Question: I am trying file transfer between two windows servers connected over network in the same domain. I have successfully connected with remote agent through Explorer but when try to browse the destination directory in remote system I find it is not enabled. I do not see any specific error in agent logs.
I do not see any specific error in MQ or Agent logs as I am actually not able to do anything.
Is this because the user I use does not have write access in the remote server. If that is the case How can I make sure the user has write access in the remote server?. The user I use has write access on remote server on direct login. Please find attached screenshot.
When I run in command mode I get 2087 reason code
'''
C:\>fteCreateTransfer -sa AGENT1 -sm hubQM -da AGENT3 -dm hubQ
M -w -dd "D:\MQFTE\Destination" "D:\MQFTE\Source\sample.txt"
'''
5724-H72 Copyright IBM Corp. 2008, 2012. ALL RIGHTS RESERVED
BFGCL0003E: A messaging problem prevented the command from completing successful
ly, for queue SYSTEM.FTE.COMMAND.AGENT1 on queue manager hubQM. The WebSphere MQ
completion code was 2, and the reason code was 2087.
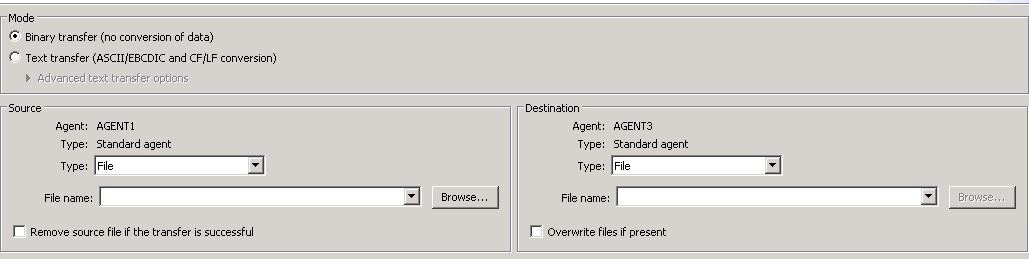
Answer: The '2087' means 'MQRC_UNKNOWN_REMOTE_Q_MGR'. This indicates that the QMgr that your WMQ Explorer is connected to cannot resolve the QMgr where the remote agent is connected. You'll need to look at your FTE Command QMgr to make sure it has a path to the QMgr where the remote agent lives.